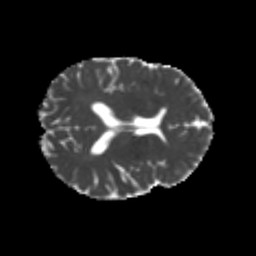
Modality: MD
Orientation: axial
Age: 24
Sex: male
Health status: healthy
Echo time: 0.074 s